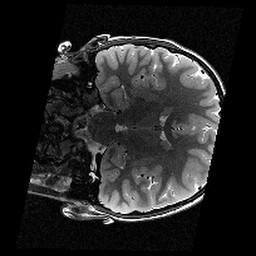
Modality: T2w
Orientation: coronal
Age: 9
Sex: male
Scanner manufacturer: siemens
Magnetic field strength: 3 T
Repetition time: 9.23 s
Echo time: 0.067 s